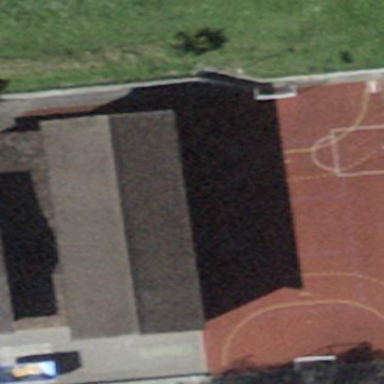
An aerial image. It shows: School building.